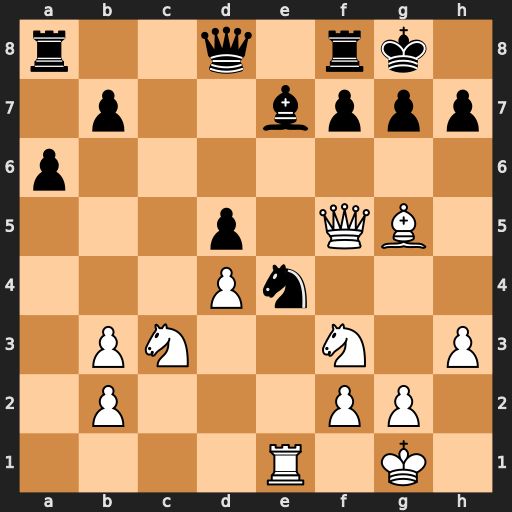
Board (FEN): r2q1rk1/1p2bppp/p7/3p1QB1/3Pn3/1PN2N1P/1P3PP1/4R1K1
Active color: w
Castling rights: -
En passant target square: -
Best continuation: Bxe7 Qxe7 Nxd5